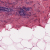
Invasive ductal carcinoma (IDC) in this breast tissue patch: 0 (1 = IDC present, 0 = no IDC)